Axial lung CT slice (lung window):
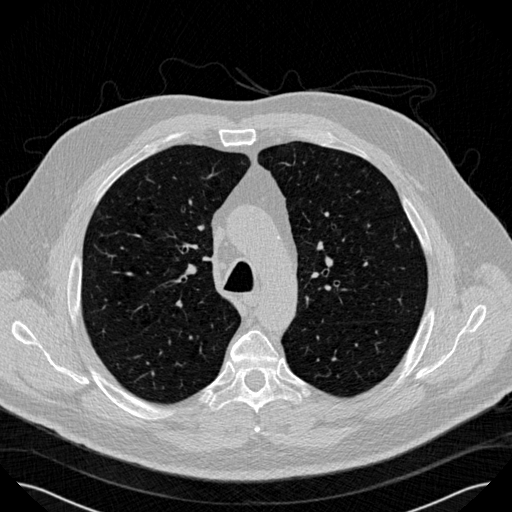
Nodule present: no